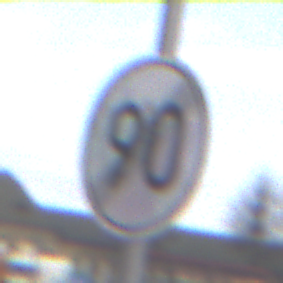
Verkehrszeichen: EndeGeschwindigkeit90
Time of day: MorningAfternoon
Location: Outdoor (Urban)
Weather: PartlyCloudy
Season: NotSpecified
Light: Natural